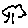
Label: tree